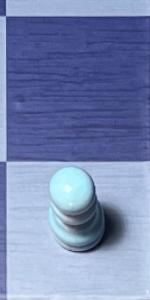
Label: Pawn_White